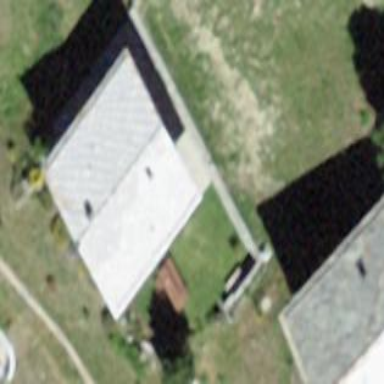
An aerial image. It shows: Building.